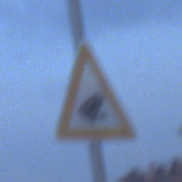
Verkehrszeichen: AmphibienwanderungLinks
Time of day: Dawn
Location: Outdoor (Urban)
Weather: PartlyCloudy
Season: NotSpecified
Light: Natural